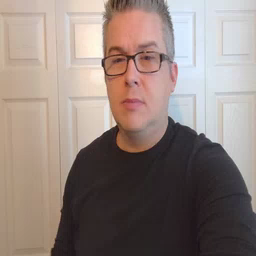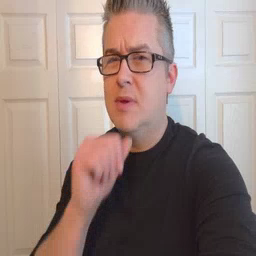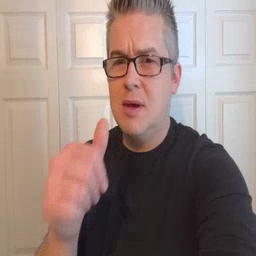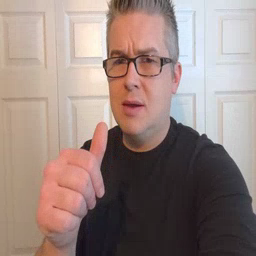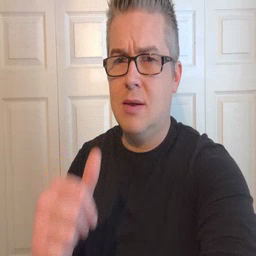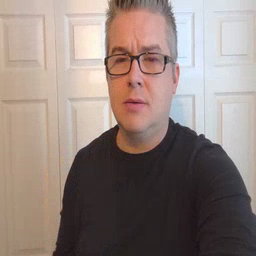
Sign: not